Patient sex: F
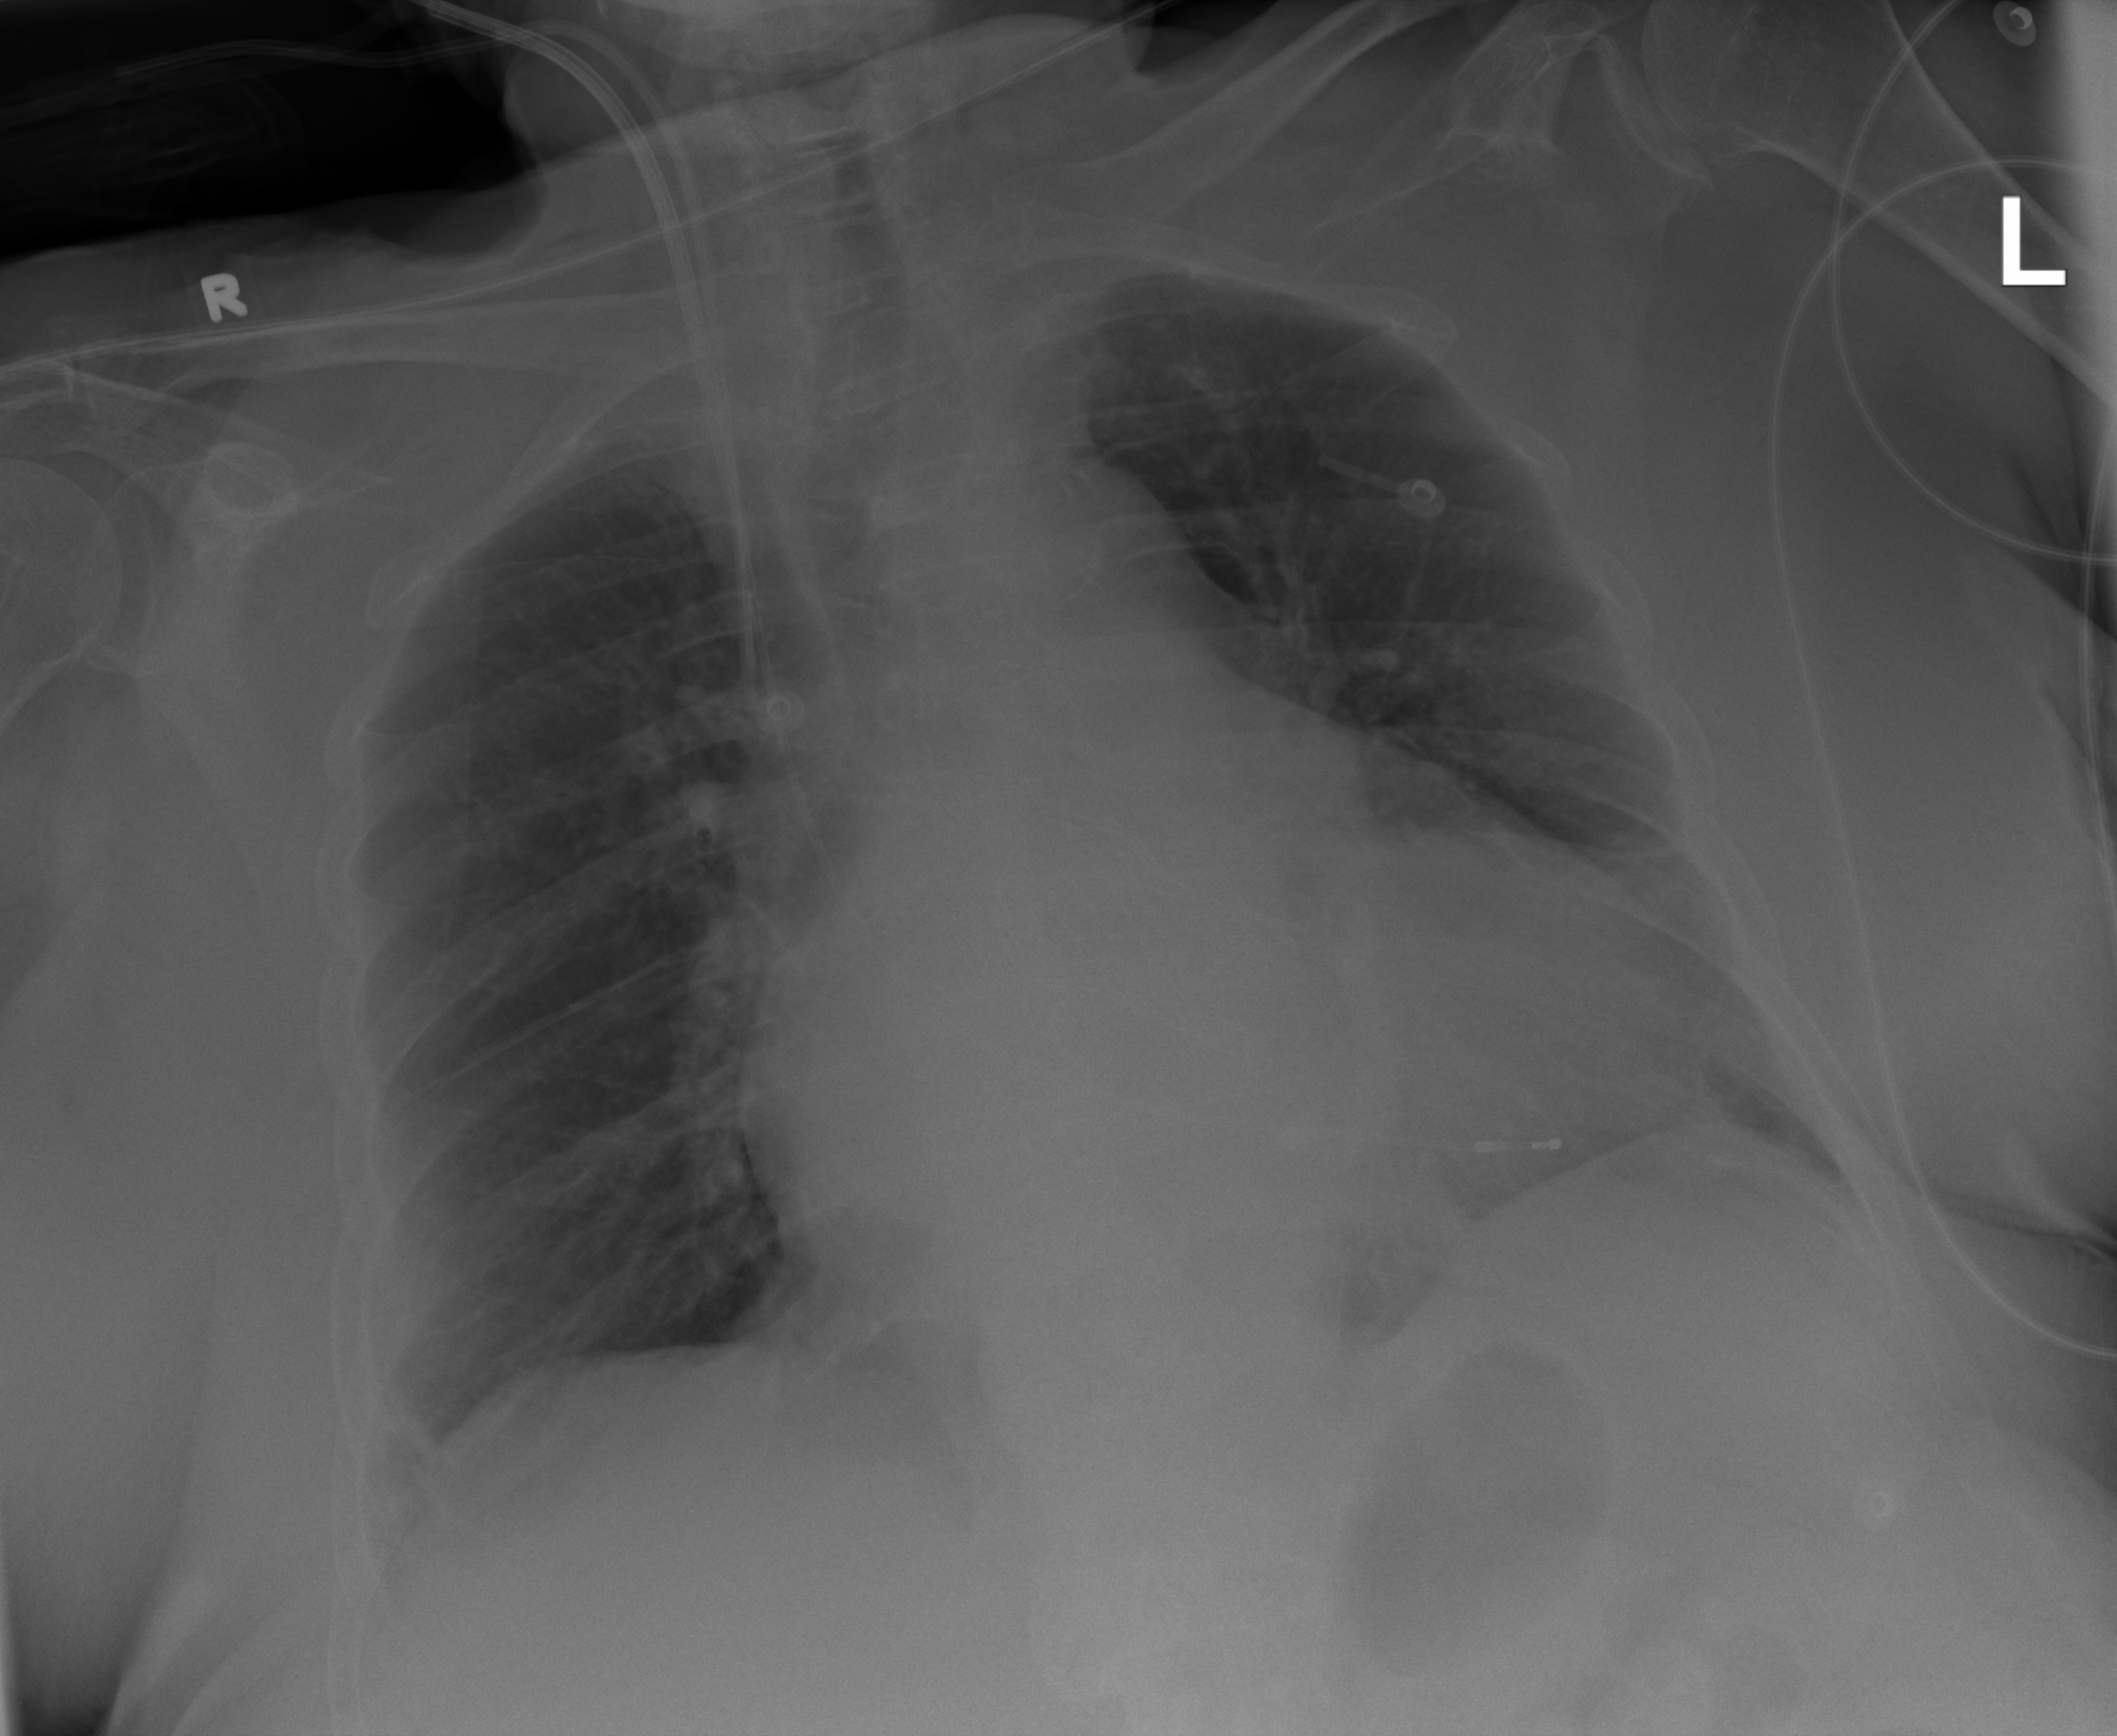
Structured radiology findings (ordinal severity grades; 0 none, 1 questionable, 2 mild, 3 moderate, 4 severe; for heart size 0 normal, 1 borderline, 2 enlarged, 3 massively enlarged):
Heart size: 2
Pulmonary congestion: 0
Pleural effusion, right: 0
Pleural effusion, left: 0
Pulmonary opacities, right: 0
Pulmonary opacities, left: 0
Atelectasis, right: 2
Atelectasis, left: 2